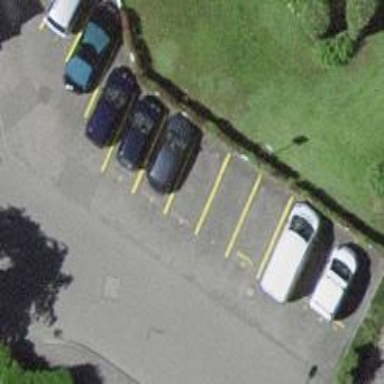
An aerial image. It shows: Parking available on the street side.